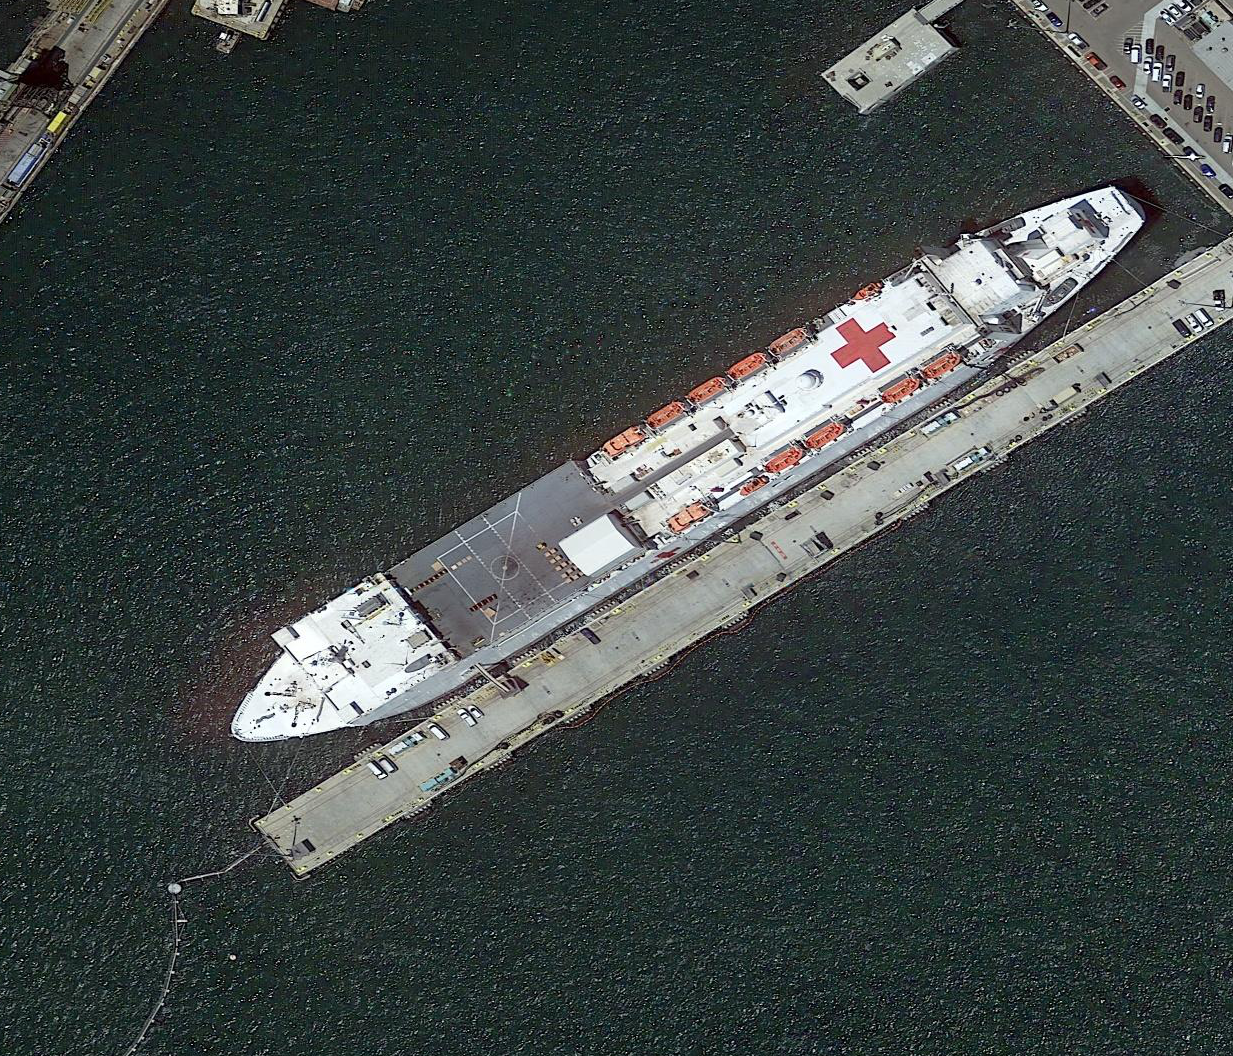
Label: Medical_ship